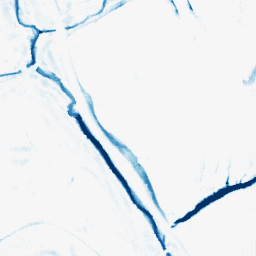
Category: morphological
Decomposition family: morphological_square
Decomposition parameters: operation: closing
size: 10
Upsampling method: fft_zeropad
Upsampling parameters: scale: 2
Upsampling scale: 2